Question: anyone can help me to find a solution in this problem, i have this Core data model:

EDIT:
i formulate better my question, i want retrieve all taskes for a specifc name of the entity MyDate that have taskes.isView = NO and task date = today..
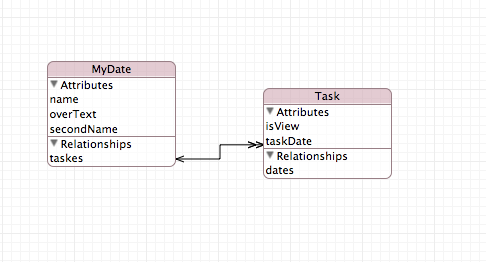
Answer: I would fetch on the 'Task' entity with the predicate
'''
[NSPredicate predicateWithFormat:@"taskDate.name == %@ && isView == NO", taskName]
'''
to find 'Tasks' whose taskDate has name 'taskName' and 'isView' is 'NO'.
If, instead you need to find 'Tasks' that hava a 'taskDate' with the given name and of the 'taskDate''s 'taskes' [sic] have 'isView==NO', then you need (fetching on 'MyDate' entity):
'''
[NSPredicate predicateWithFormat:@"name == %@ && ANY taskes.isView == NO"]
'''
From the result 'resultSet' of the fetch, you can get all of the 'Tasks' using Key-Value Coding <URL>:
'''
[resultSet valueForKeyPath:@"@distinctUnionOfSets.taskes"];
'''